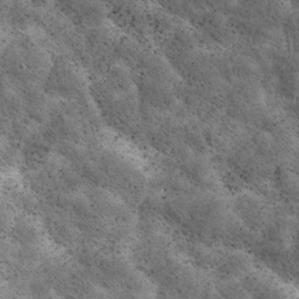
Label: non_frost